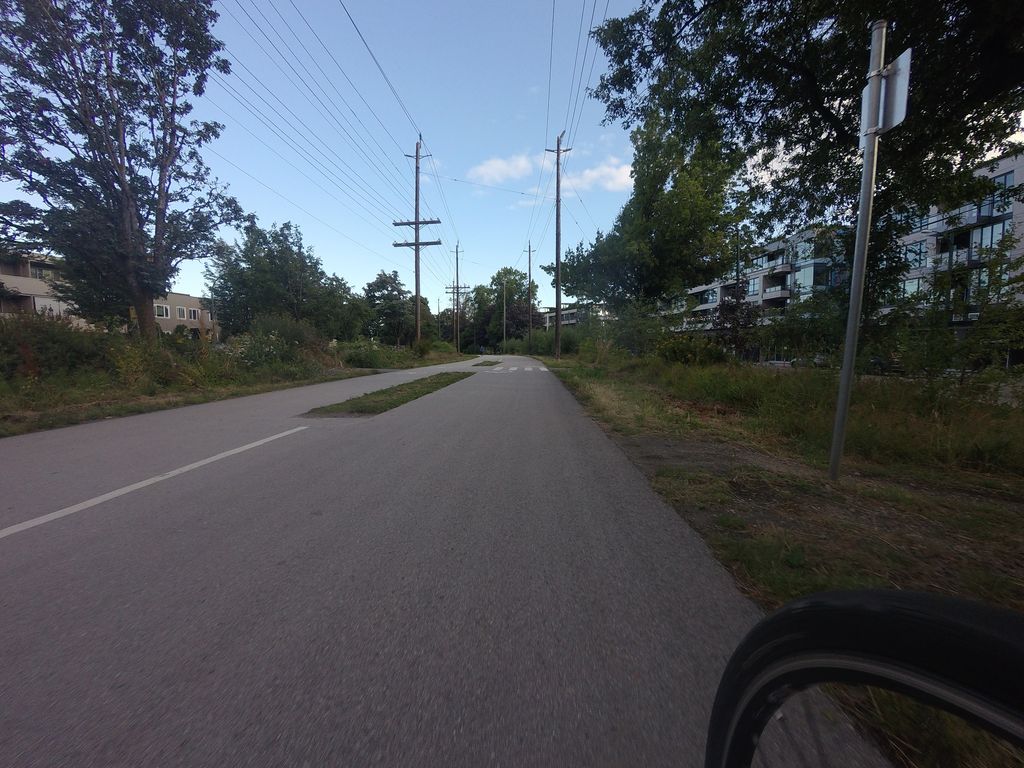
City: vancouver